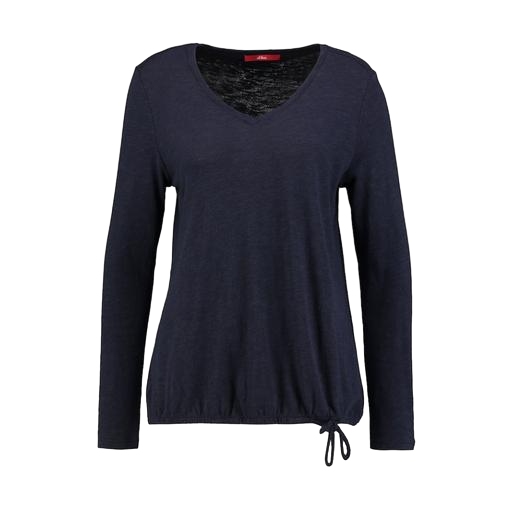
blue still long-sleeved top, blue top slub jersey, longsleeve t-shirt, white background